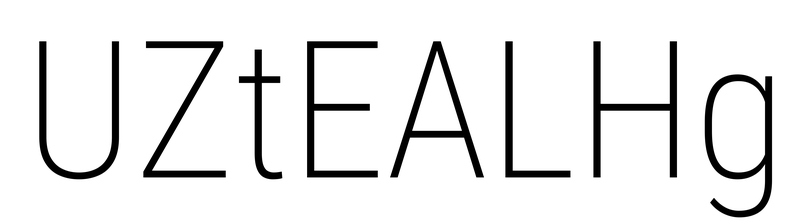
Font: Roboto_Condensed_ExtraLight